Question: I have a RadioButtonList inside a Repeater. I have AutoPostback set to "true" and the OnSelectedIndexChanged defined. When I selected a different radiobutton in my list the page does postback, but my defined OnSelectedIndexChanged event is not catching or firing. Not sure what I am missing. Here is my markup and codebehind:

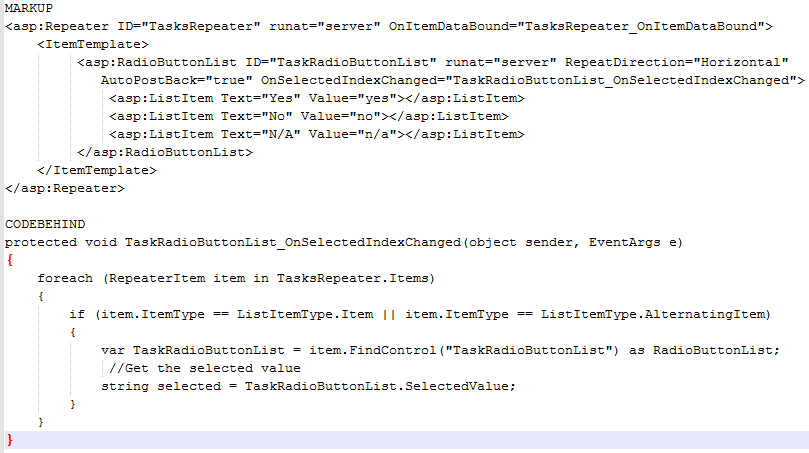
Answer: Use the repeater's itemcreated event to bind your eventhandler:
'''
protected void Repeater!_ItemCreated(object sender, RepeaterItemEventArgs e)
{
if (e.Item.ItemType == ListItemType.AlternatingItem || e.Item.ItemType == ListItemType.Item)
{
e.item.FindControl("TaskRadioButtonList").SelectedIndexChanged += new EventHandler(TaskRadioButtonList_OnSelectedIndexChanged);
}
}
'''